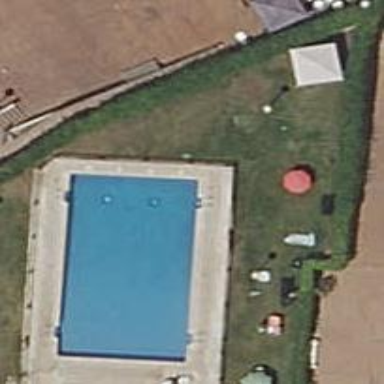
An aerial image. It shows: Swimming pool located in leisure land.